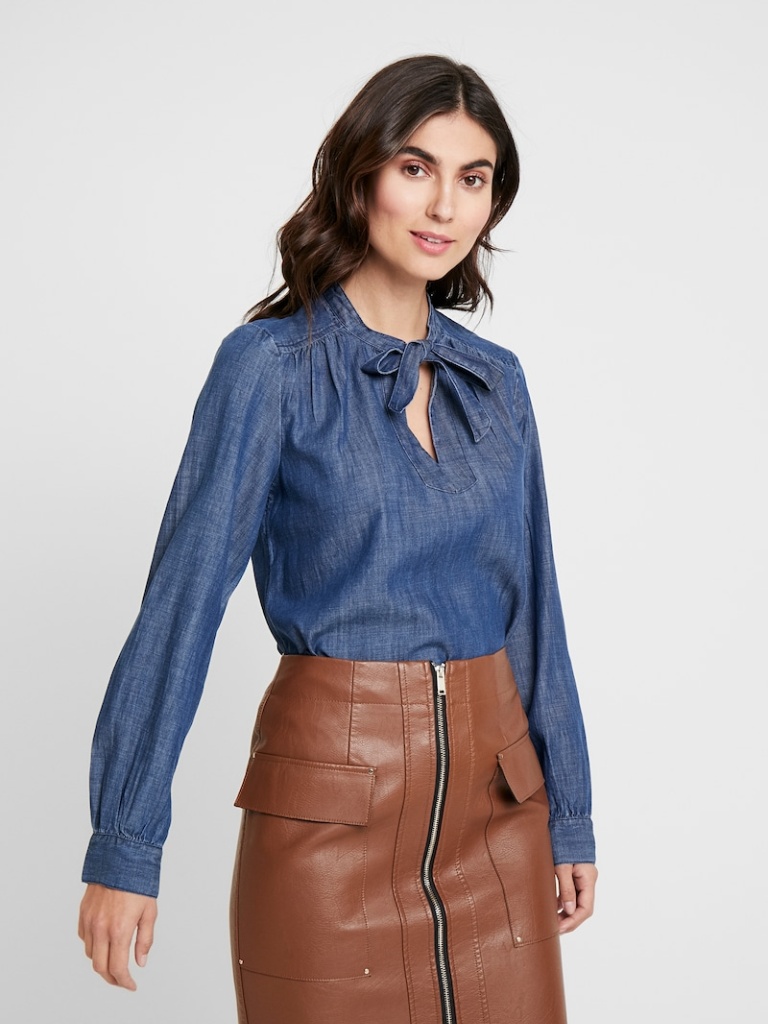
denim relaxed a long-sleeved with the sleeves down hip length Fully Tucked in tie blouse